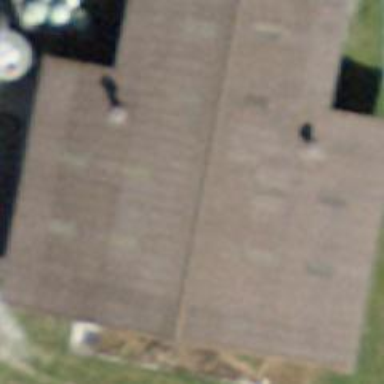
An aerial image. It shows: Rural barn.